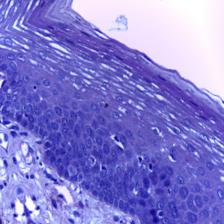
Diagnosis: Normal